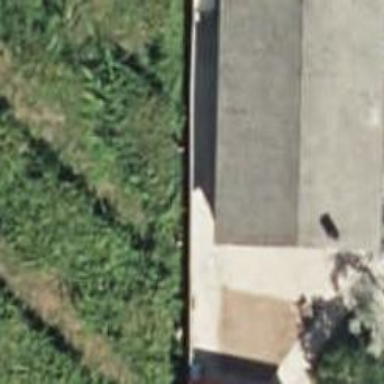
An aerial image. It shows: Simple house.